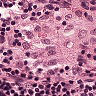
Metastatic tissue present: no